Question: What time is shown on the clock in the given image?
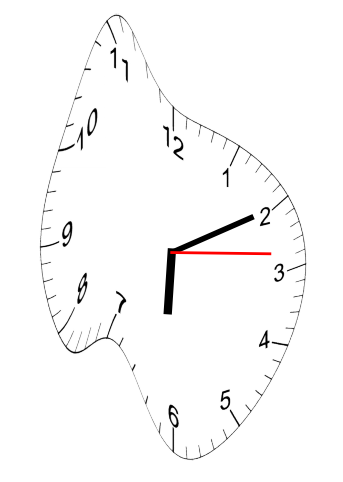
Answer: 06:10:14